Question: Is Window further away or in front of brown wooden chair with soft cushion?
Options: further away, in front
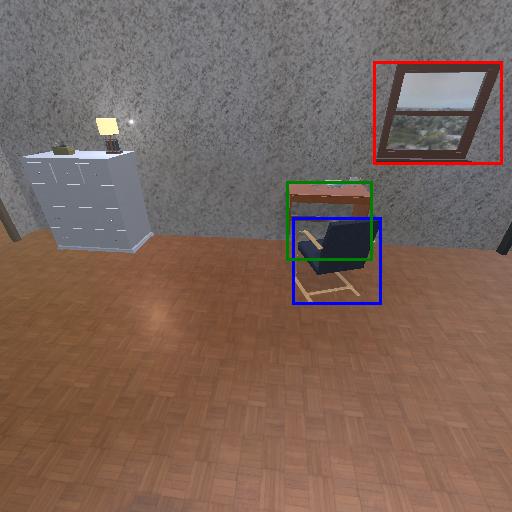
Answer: further away